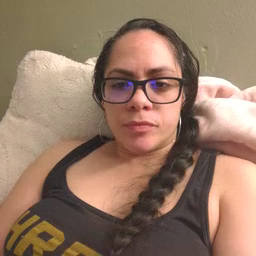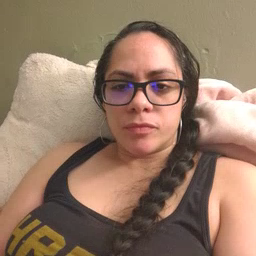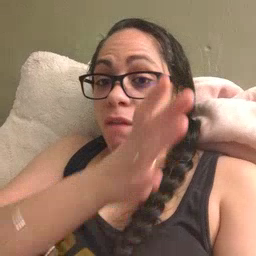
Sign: farm